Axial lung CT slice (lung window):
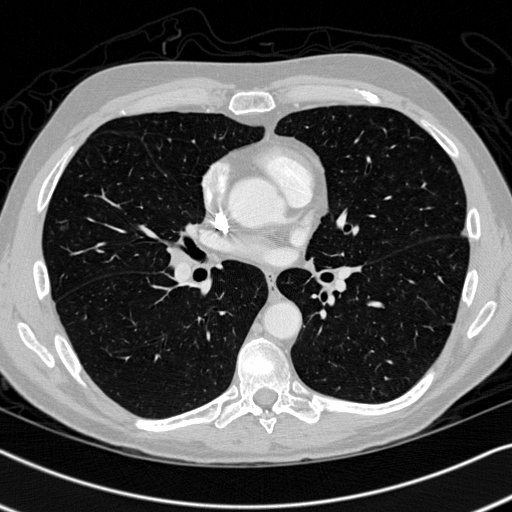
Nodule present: no